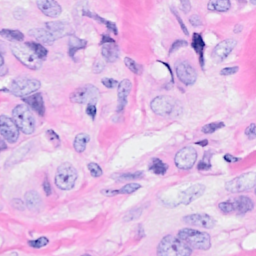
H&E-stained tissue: Breast